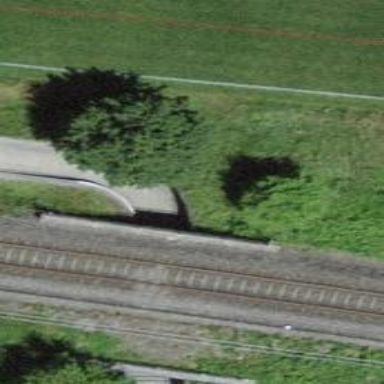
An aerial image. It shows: Path that goes through tunnel.